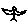
Label: bird